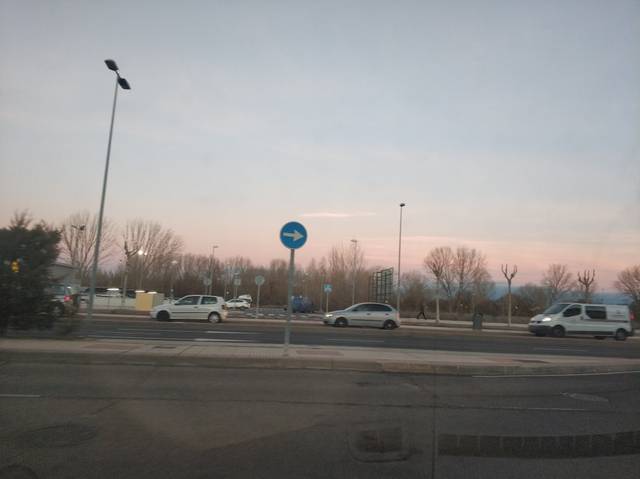
Region: Spain
Coordinates: 40.954, -5.642